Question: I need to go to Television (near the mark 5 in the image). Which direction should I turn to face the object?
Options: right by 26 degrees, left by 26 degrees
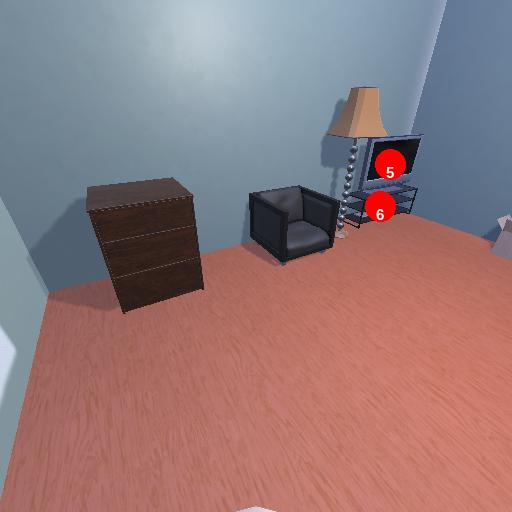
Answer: right by 26 degrees